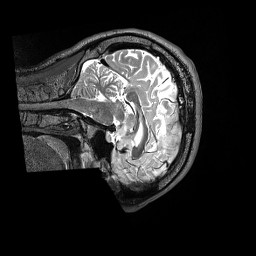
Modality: T2w
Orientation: sagittal
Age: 25
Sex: male
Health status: ill
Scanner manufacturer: siemens
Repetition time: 3.2 s